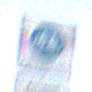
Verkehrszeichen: BeginnFahrradstrasse
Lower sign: PersonengruppenFrei2
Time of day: MorningAfternoon
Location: Outdoor (RoadRail)
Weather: PartlyCloudy
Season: NotSpecified
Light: Natural